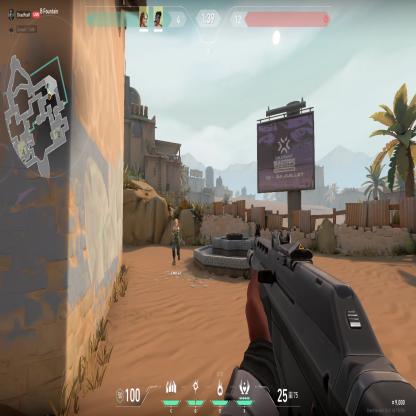
Label: teammate